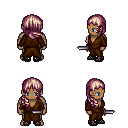
a pixel art fantasy rpg character, male body template, human, dark skin, brown robe, metal pants, white blonde right-swept hairstyle, ghillies, dagger, four views (front, back, left, right), 2x2 character sprite sheet, small pixel art, hard edges, no anti-aliasing